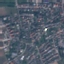
Land use / land cover class: Residential